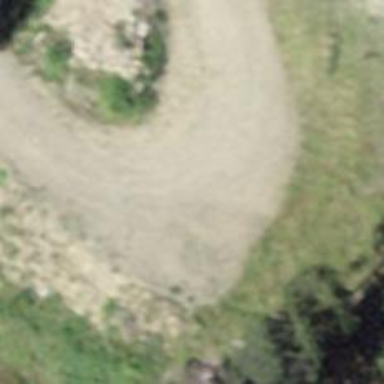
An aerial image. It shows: Gravel track with grade2 tracktype.